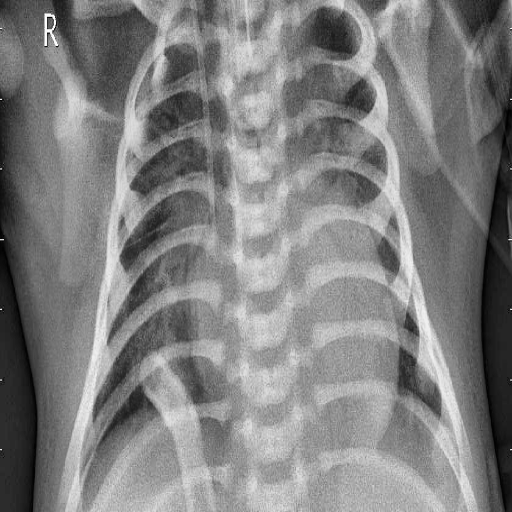
Finding: PNEUMONIA